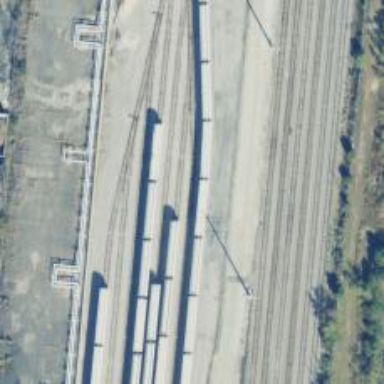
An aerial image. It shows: Rail spur service.